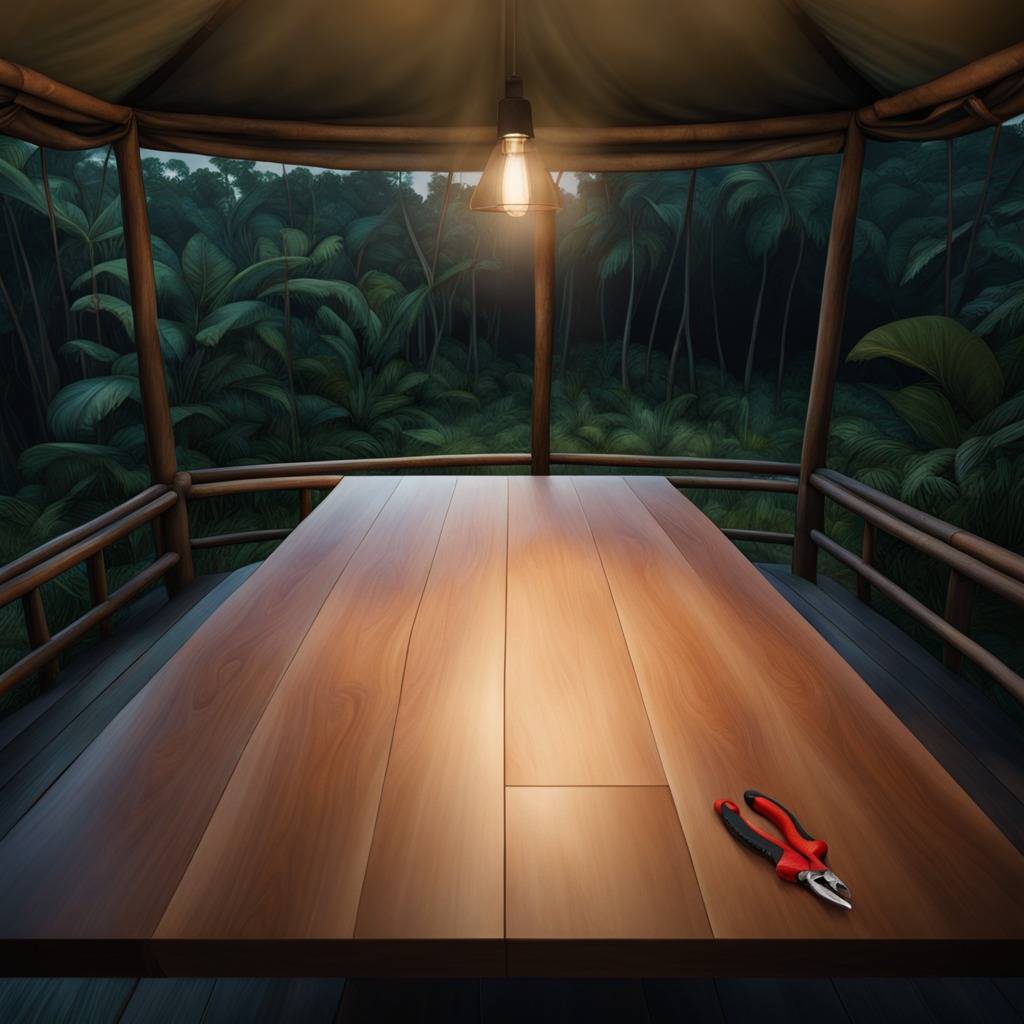
A plier is lying on the wooden table.